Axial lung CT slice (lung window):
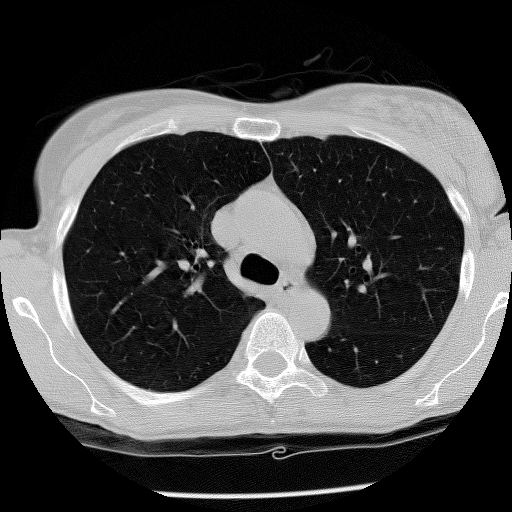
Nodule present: no